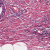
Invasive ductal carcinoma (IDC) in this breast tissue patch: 0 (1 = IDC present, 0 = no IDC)